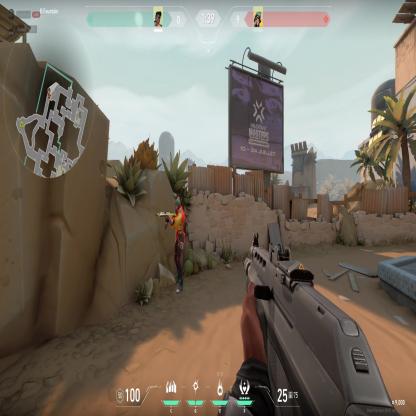
Label: enemy